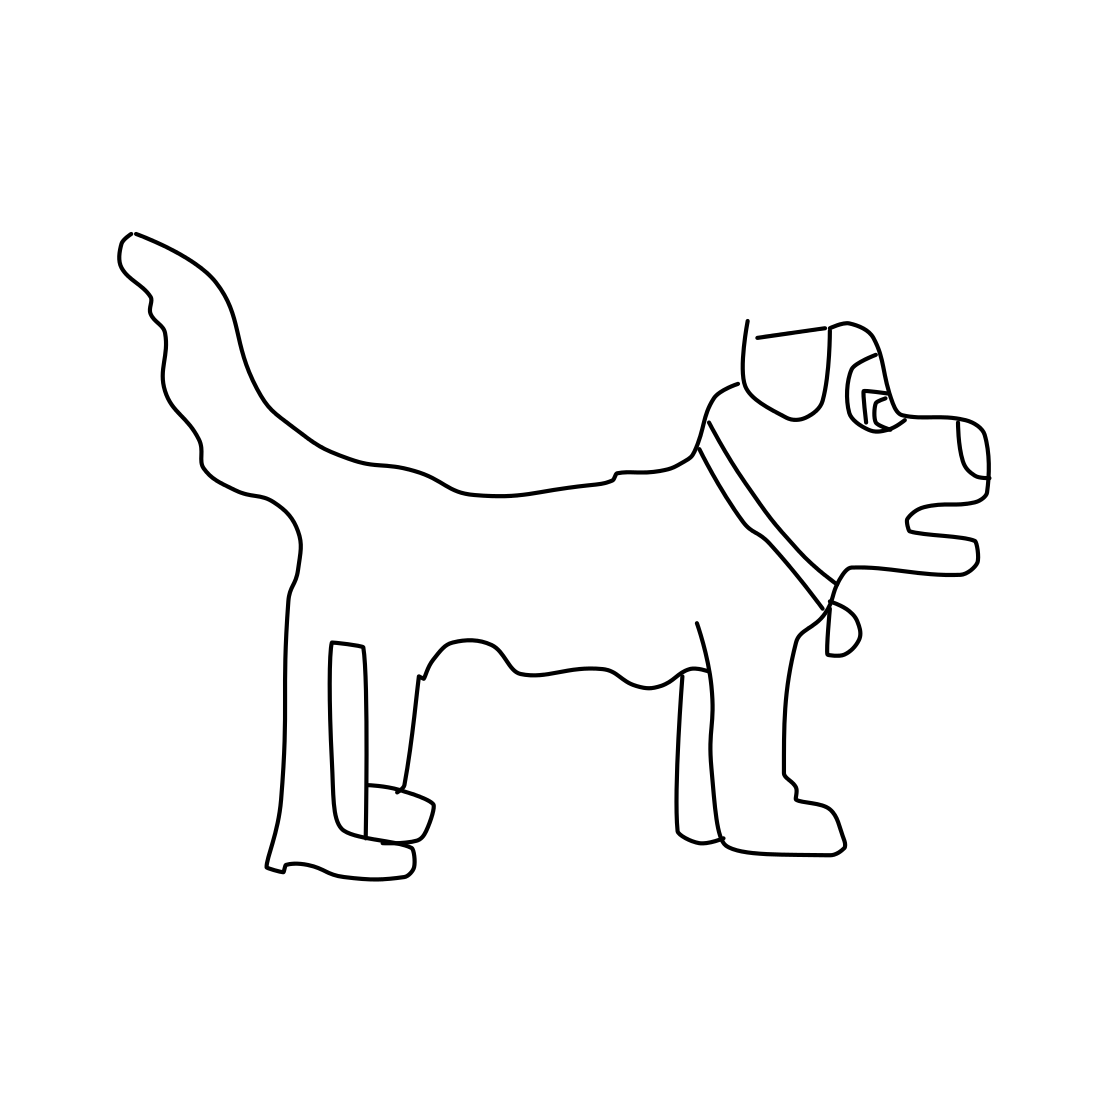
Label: dog